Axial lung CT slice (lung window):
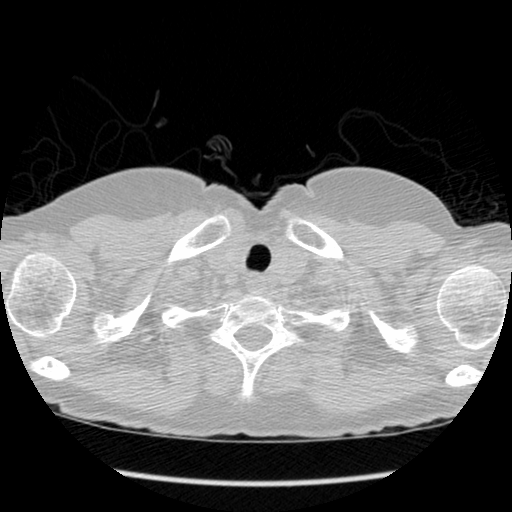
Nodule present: no